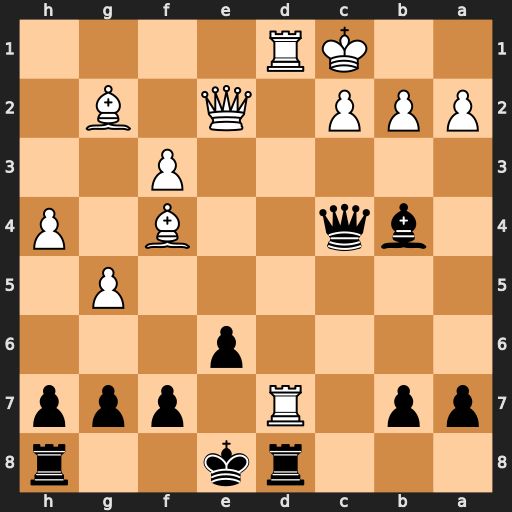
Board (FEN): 3rk2r/pp1R1ppp/4p3/6P1/1bq2B1P/5P2/PPP1Q1B1/2KR4
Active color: b
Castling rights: k
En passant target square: -
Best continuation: Qxf4+ Kb1 Rxd7 Rxd7 Kxd7